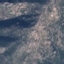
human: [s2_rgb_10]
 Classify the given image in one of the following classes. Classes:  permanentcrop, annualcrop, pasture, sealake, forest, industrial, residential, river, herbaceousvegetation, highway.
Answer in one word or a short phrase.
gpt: HerbaceousVegetation